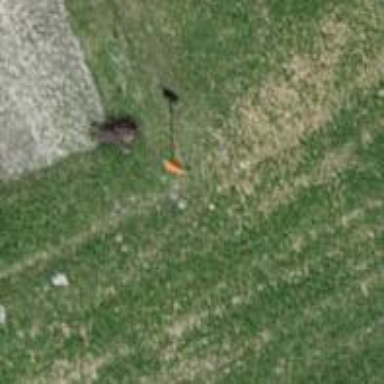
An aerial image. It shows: Pole supporting roof covering pipeline marker.